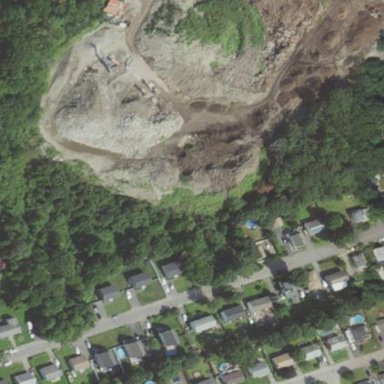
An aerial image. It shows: Quarry area.